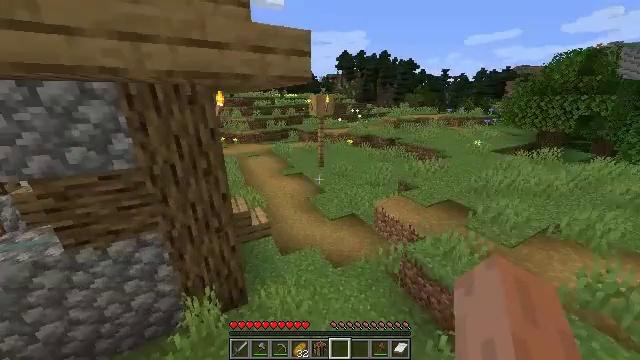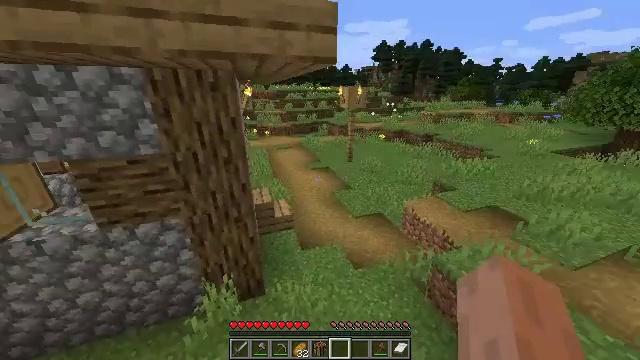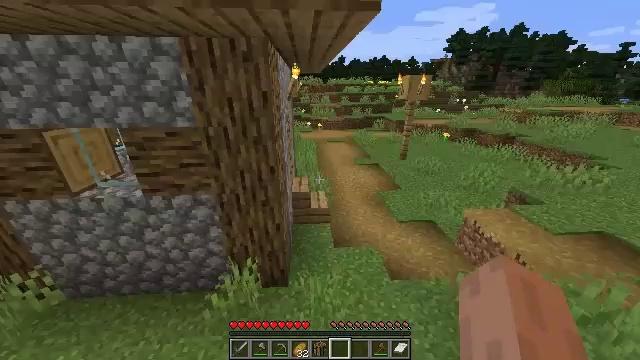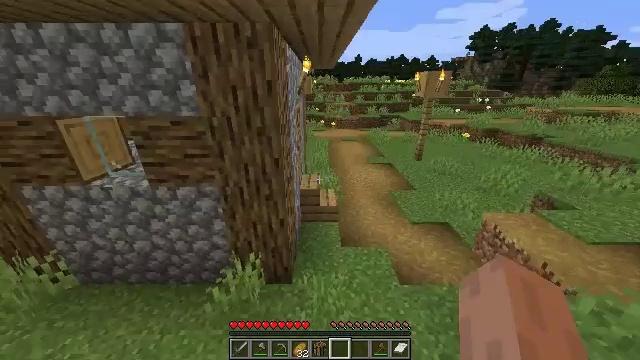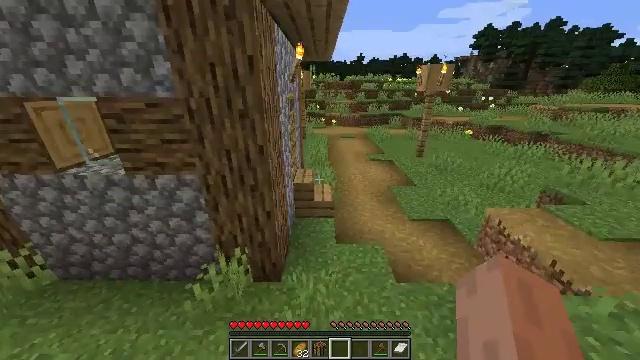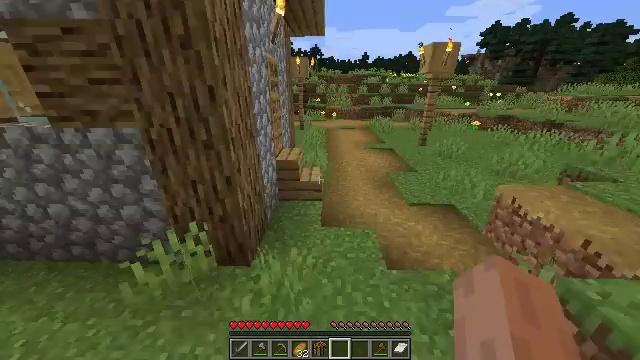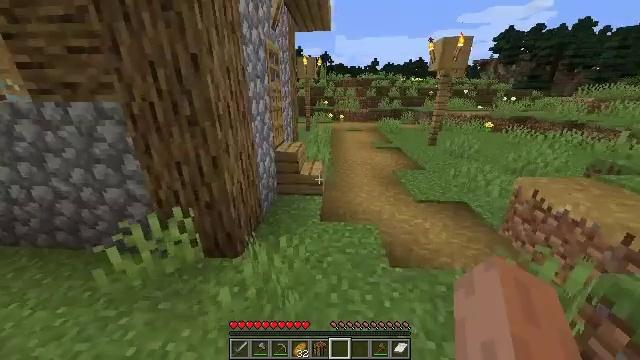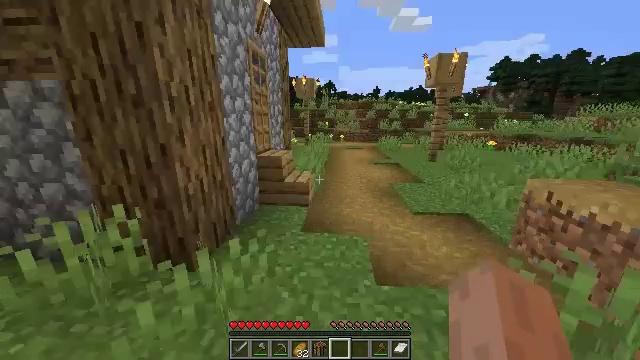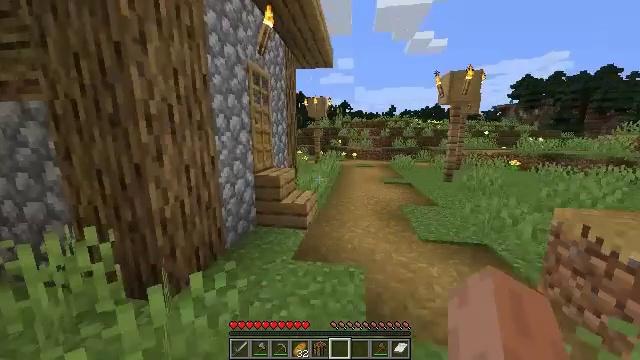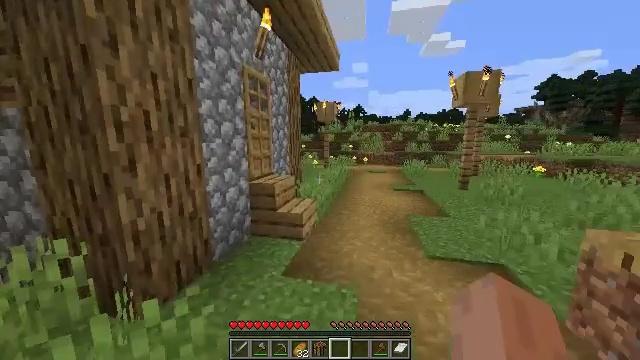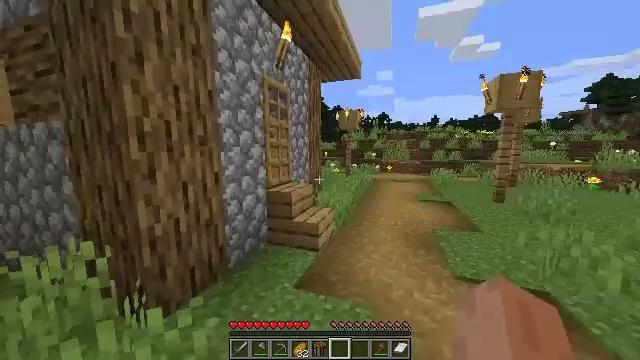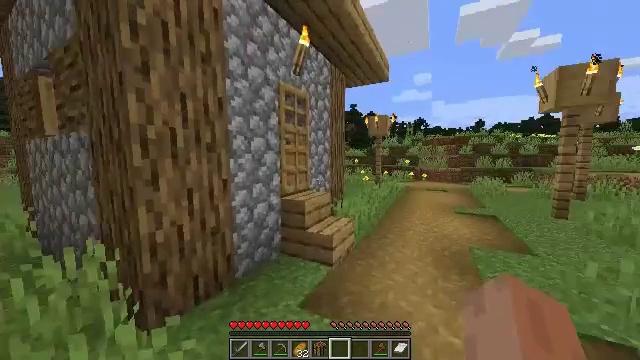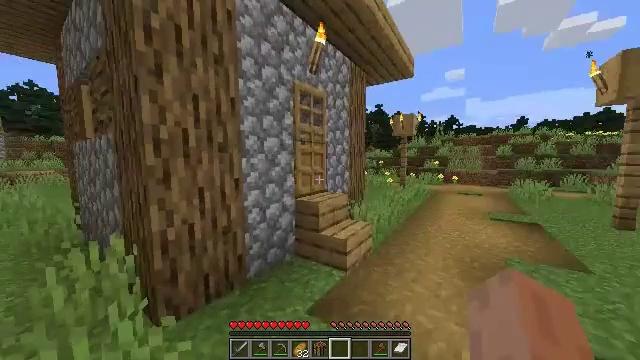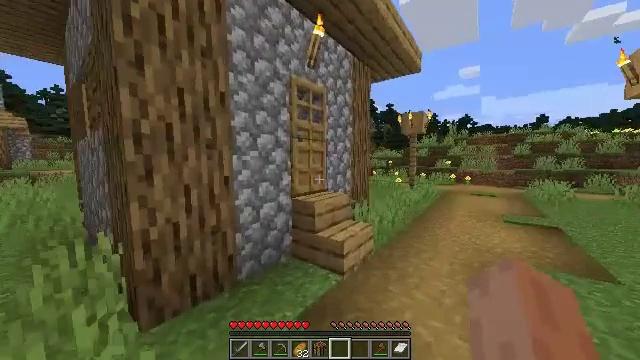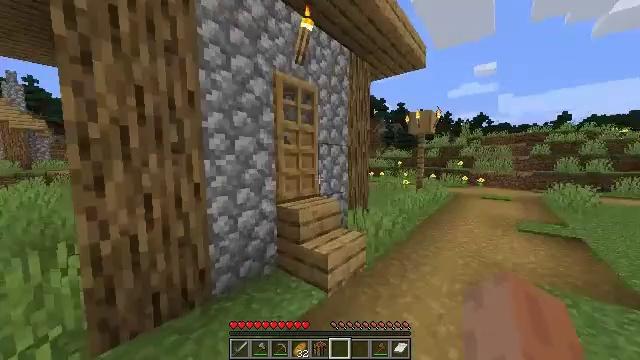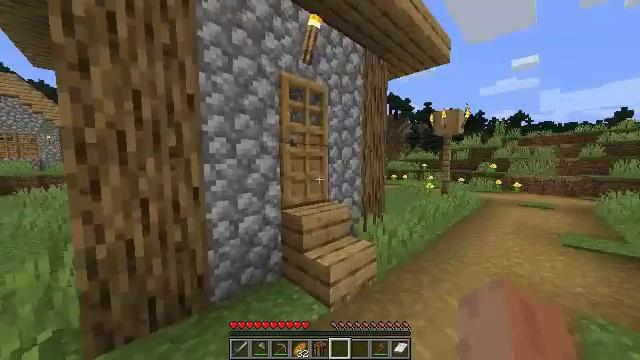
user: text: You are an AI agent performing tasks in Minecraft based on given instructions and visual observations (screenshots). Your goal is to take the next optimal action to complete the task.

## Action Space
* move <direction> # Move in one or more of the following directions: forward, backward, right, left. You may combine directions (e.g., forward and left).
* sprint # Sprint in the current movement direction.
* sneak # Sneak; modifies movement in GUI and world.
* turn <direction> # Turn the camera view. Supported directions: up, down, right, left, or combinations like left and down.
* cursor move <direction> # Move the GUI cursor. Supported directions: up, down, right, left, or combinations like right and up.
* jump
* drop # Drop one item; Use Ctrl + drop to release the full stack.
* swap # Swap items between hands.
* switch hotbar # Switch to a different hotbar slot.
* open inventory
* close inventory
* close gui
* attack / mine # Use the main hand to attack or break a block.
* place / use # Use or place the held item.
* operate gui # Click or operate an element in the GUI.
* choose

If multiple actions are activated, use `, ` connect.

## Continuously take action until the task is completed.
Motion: motion action
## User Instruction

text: Dig the grass path to transform it.
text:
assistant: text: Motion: move forward and move right, turn left and down
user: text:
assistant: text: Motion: move forward and move right, turn left
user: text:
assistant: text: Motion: move forward and move right, turn left
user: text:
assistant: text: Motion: move forward and move right
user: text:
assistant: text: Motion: move forward and move right, turn left
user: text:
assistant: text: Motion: move forward and move right, turn left and up
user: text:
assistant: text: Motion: move forward and move right, turn left and up
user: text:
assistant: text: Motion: move forward and move right, turn left and up
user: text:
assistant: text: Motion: move forward and move right, turn left and up
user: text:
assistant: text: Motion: move forward and move right, turn left and up
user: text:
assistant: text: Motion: move forward and move right, turn left and up
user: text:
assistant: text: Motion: move forward and move right, turn left
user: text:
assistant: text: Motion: move forward and move right, turn left
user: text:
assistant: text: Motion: move forward and move right, turn left
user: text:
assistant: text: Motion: move forward and move right, turn left
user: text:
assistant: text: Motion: move forward and move right, turn left and up
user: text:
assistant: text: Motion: move forward and move right, turn left and up
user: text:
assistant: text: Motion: move forward, use / place
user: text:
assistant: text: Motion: move forward, use / place
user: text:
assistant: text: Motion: move forward, use / place
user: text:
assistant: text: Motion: move forward, use / place
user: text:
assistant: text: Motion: move forward
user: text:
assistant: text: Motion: move forward, turn left and down
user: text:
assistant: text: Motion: move forward, turn left and down
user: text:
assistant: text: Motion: move forward, turn left and down
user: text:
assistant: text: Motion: move forward, turn left and down
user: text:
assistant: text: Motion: move forward, turn left and down
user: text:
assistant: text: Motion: move forward and move left, turn down
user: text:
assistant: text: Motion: move forward and move left, turn down
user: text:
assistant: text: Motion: move forward and move left, turn down